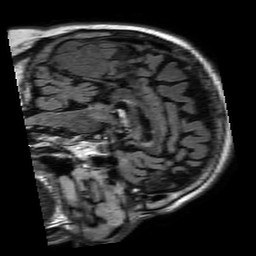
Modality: FLAIR
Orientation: sagittal
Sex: male
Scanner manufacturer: philips
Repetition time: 11 s
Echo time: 0.125 s